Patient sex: M
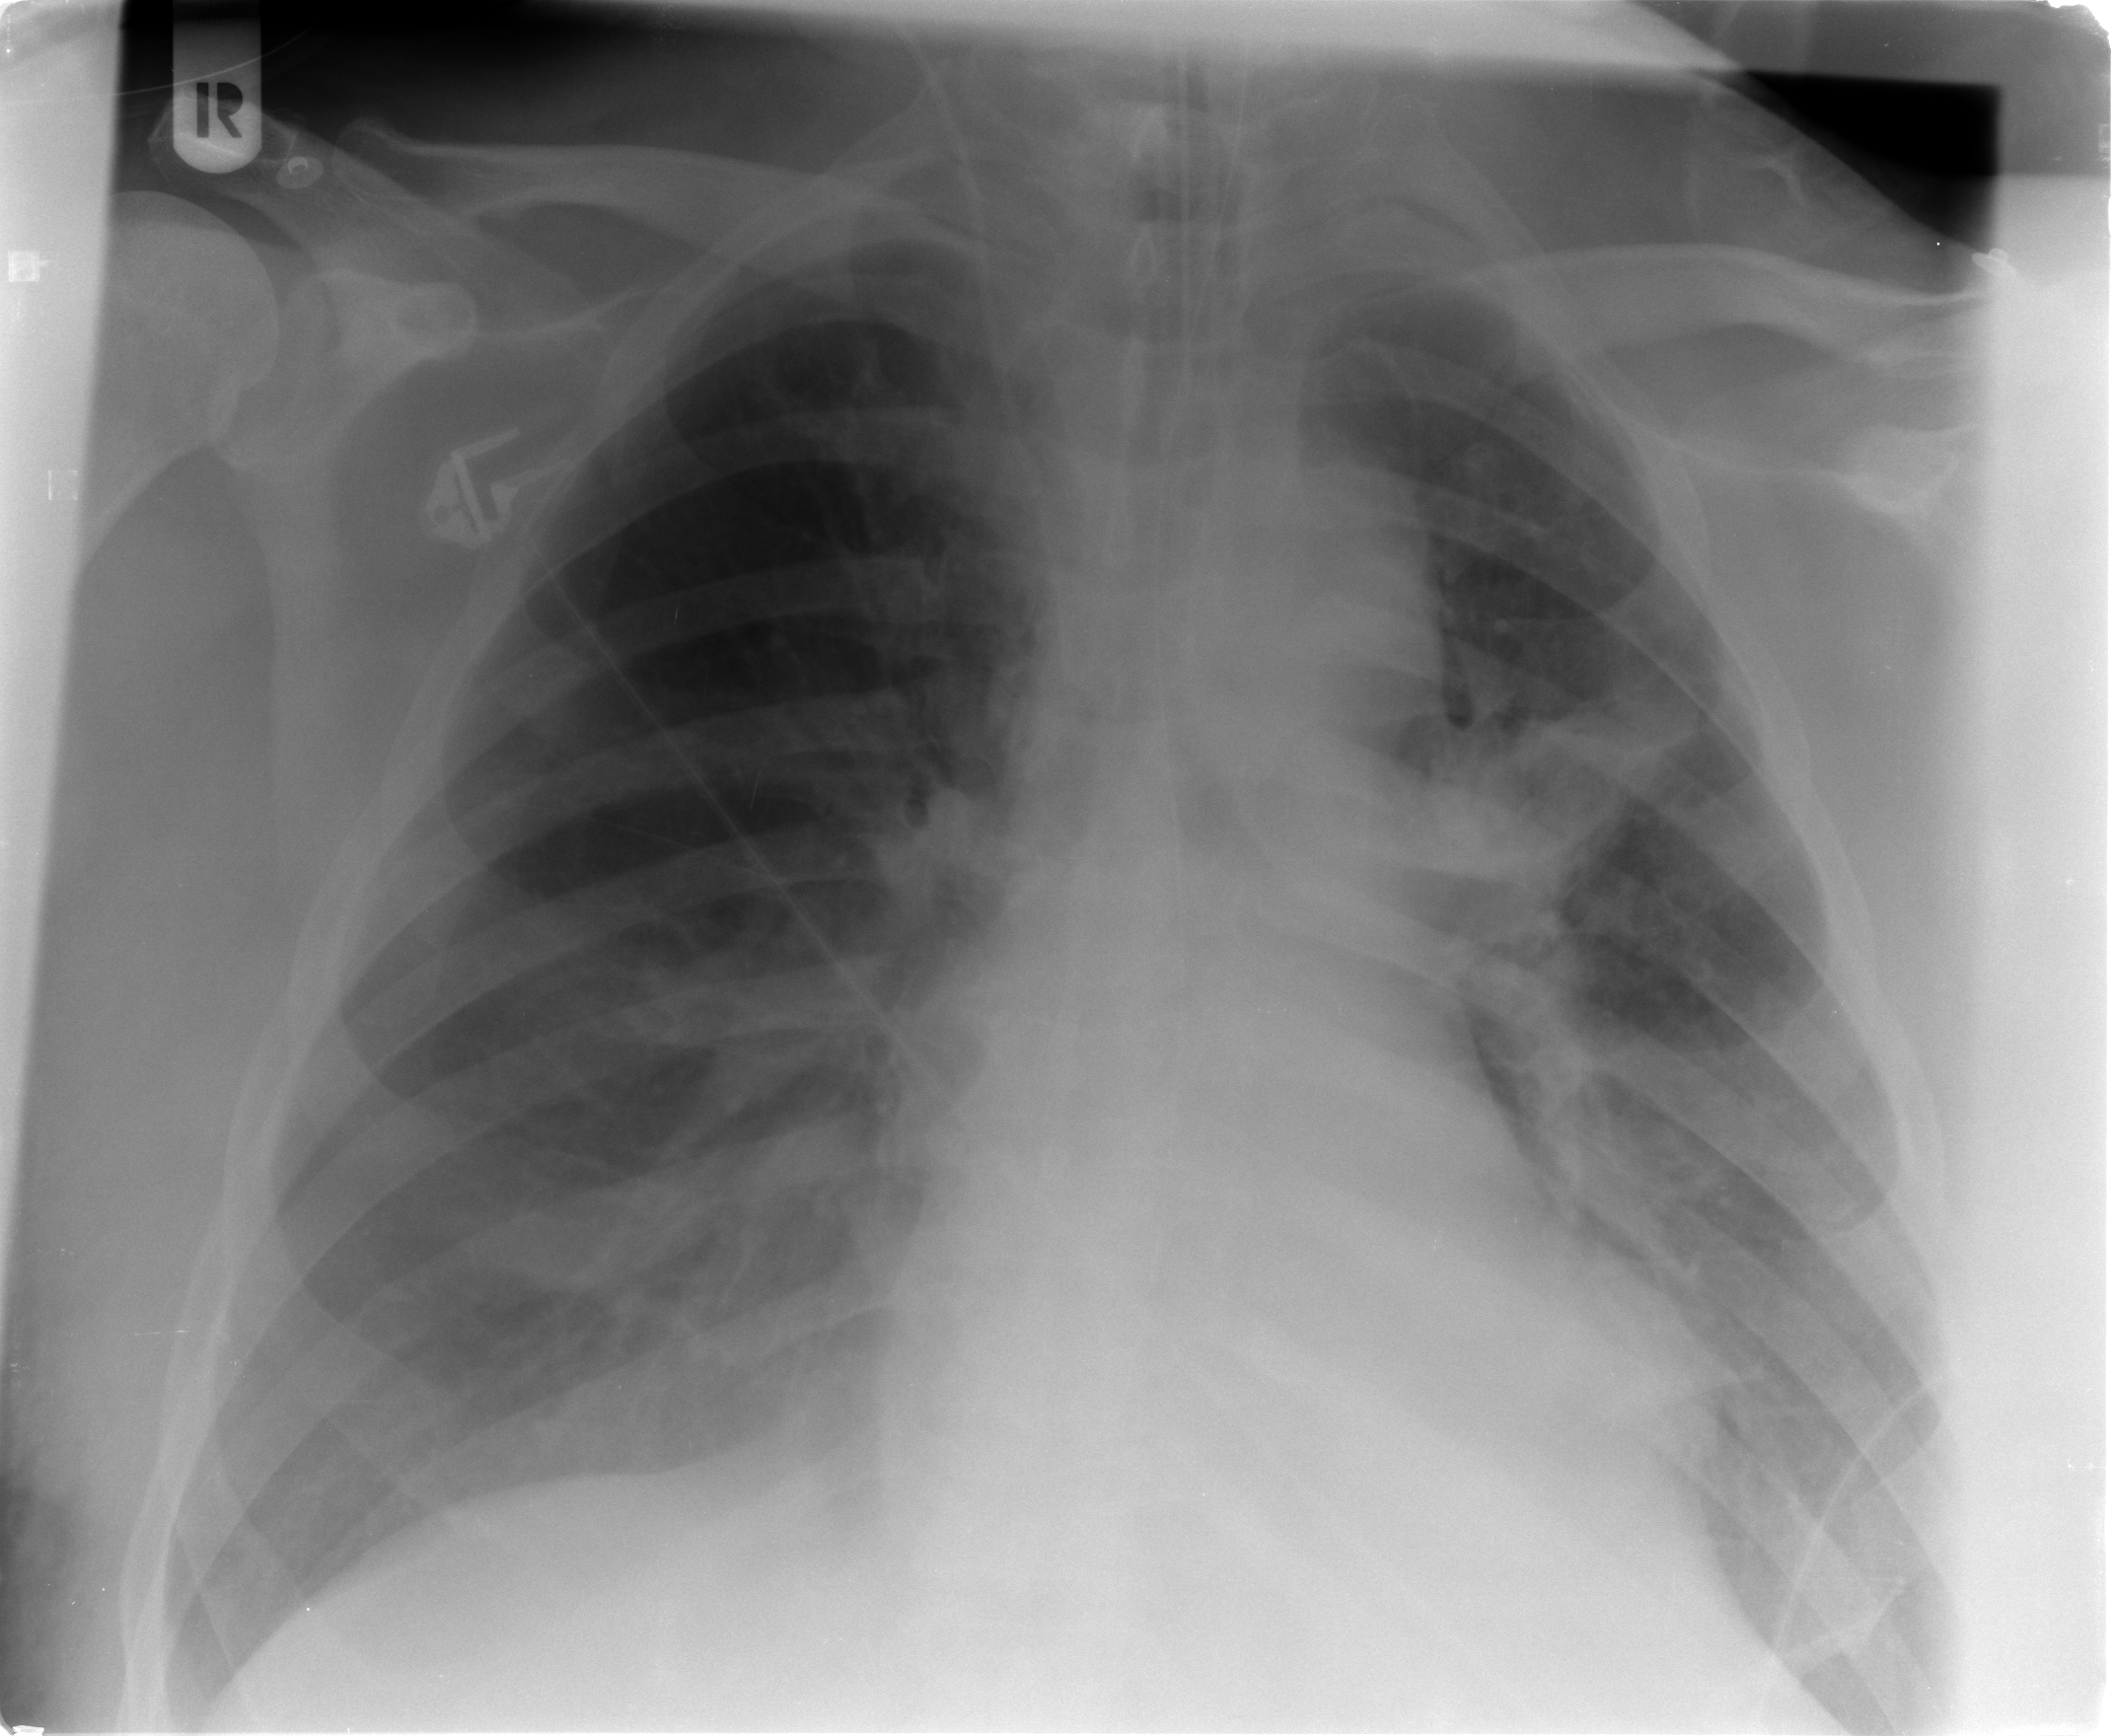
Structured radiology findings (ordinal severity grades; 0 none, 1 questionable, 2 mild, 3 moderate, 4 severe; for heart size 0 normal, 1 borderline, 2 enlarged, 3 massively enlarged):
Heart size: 2
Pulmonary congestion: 2
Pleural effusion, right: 2
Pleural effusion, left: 2
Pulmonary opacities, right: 0
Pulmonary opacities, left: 2
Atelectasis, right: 2
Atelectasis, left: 2